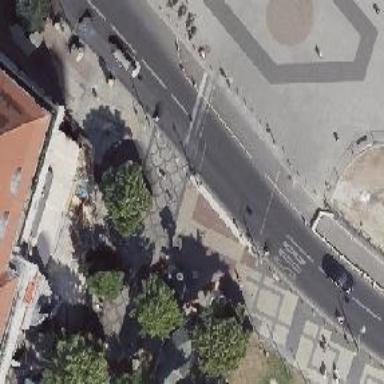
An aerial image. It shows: Footway crossing equipped with traffic signals.